Field crop: maize
Growth stage: 1
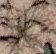
Species: salsola